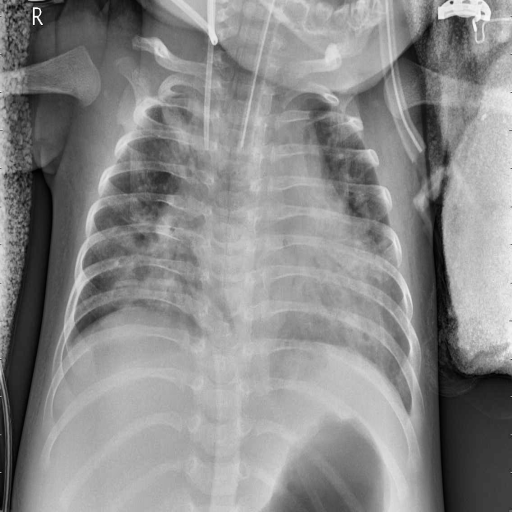
Finding: PNEUMONIA